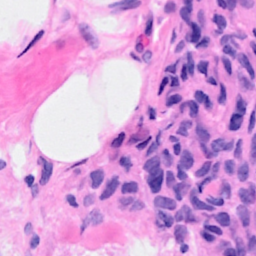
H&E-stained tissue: Breast